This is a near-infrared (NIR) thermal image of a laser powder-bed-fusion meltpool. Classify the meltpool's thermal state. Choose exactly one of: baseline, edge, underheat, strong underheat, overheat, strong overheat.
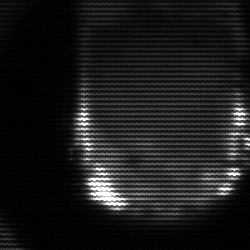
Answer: baseline